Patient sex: F
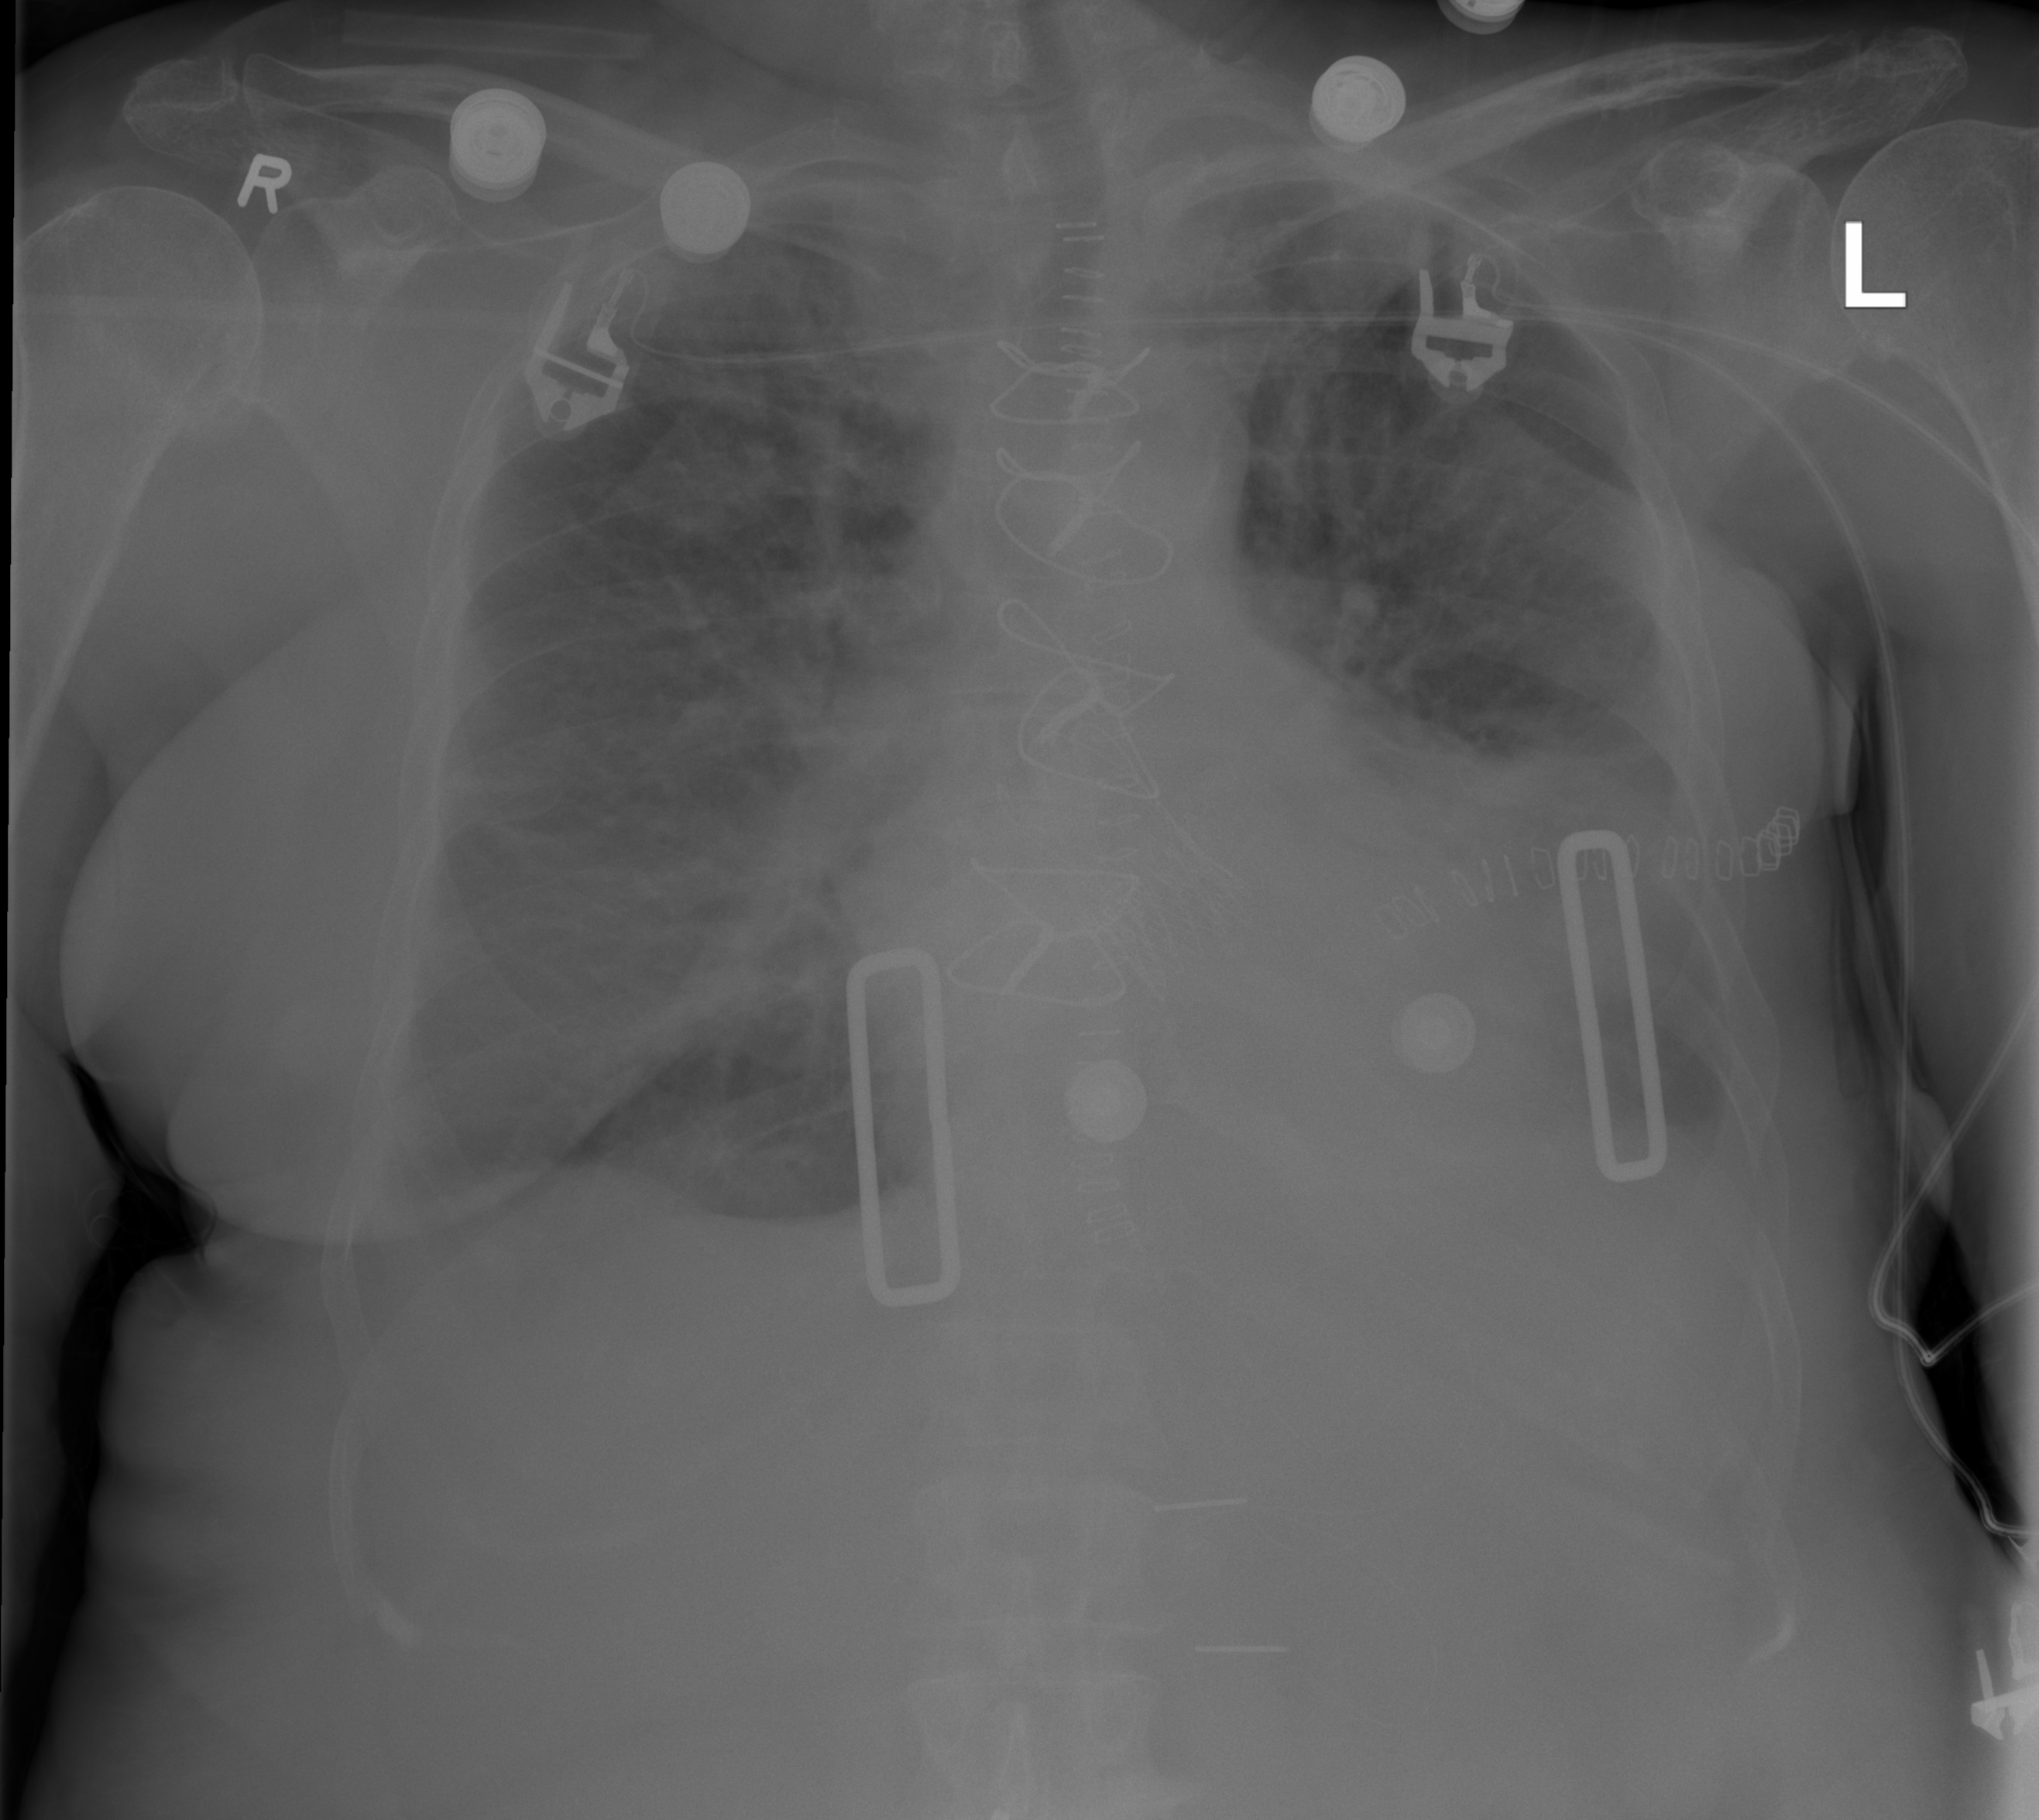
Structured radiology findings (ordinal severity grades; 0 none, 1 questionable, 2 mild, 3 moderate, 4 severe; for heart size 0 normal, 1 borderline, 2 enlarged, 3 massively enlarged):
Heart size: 2
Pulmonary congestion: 3
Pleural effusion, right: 2
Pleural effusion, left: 3
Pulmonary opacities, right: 2
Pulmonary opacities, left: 1
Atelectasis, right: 2
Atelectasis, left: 2